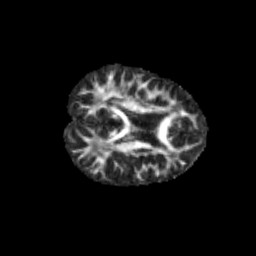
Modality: FA
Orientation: axial
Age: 12
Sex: male
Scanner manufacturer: siemens
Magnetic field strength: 3 T
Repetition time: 3.8 s
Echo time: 0.07 s